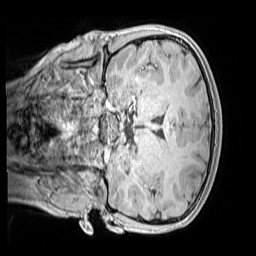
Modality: MP2RAGE
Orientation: coronal
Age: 11
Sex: male
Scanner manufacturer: siemens
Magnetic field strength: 3 T
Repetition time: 4 s
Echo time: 0.00299 s